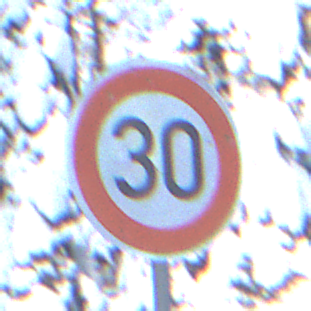
Verkehrszeichen: Geschwindigkeit30
Umgebung: Outdoor, Nature
Tageszeit: MorningAfternoon
Wetter: Clear
Licht: Natural
Jahreszeit: Winter
Kontrast: LowContrast